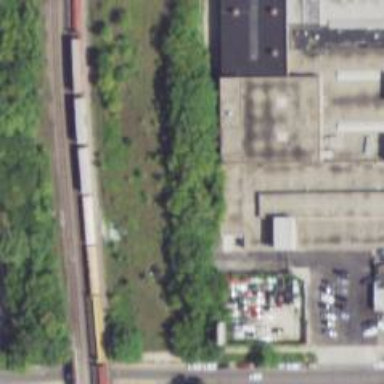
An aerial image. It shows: Abandoned railway siding.